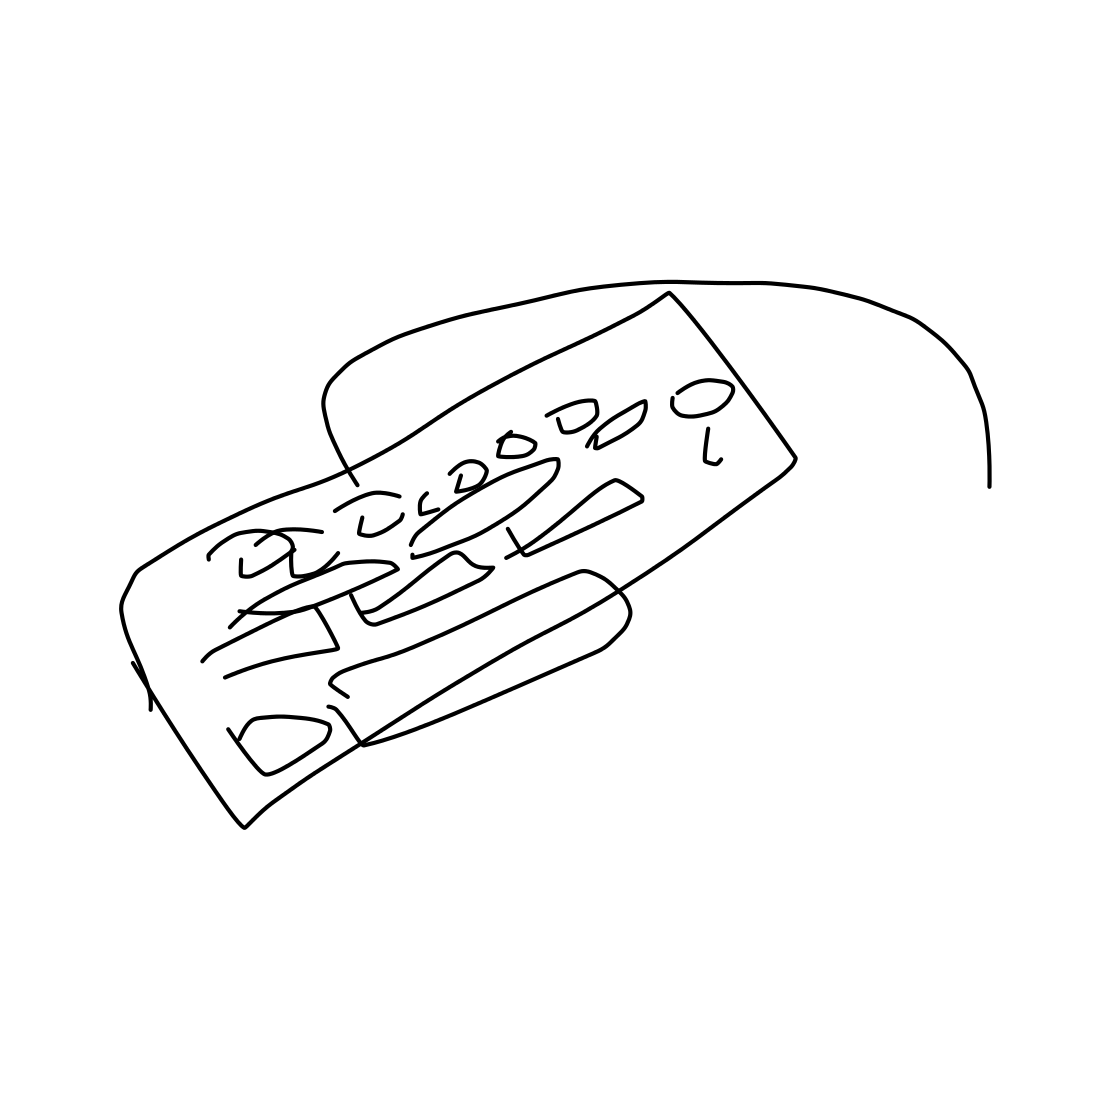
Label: keyboard